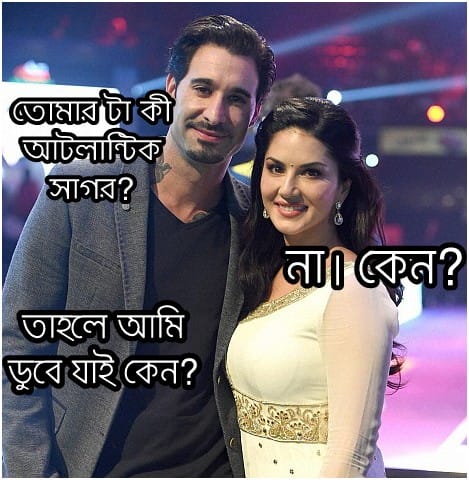
Caption: তোমার টা কী আটলান্টিক সাগর ?    না । কেন ?    তাহলে আমি ডুবে যাই কেন ?
Label: hate